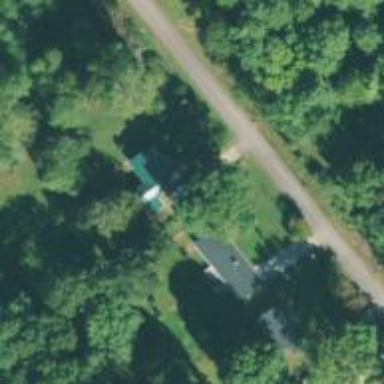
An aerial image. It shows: Driveway.